Question: I am trying to get the line on the left-side in the picture on the right side reversed

'''
.line-down {
width: 50px;
height: 60px;
border: solid 5px #9494b8;
border-color: transparent #9494b8 transparent transparent;
border-radius: 100%/100px 340px 0 0;
}
'''
'''
<div class="line-down"></div>
'''
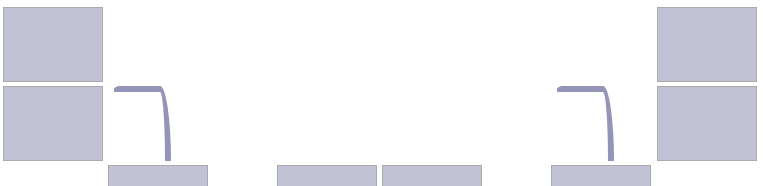
Answer: One way to do it is to flip the right-hand shape on its x-axis:
'''
body{display:flex;justify-content:space-around}
.line-down {
width: 50px;
height: 60px;
border: solid 5px #9494b8;
border-color: transparent #9494b8 transparent transparent;
border-radius: 100%/100px 340px 0 0;
}
.line-down.right{
transform: scaleX(-1);
}
'''
'''
<div class="line-down"></div>
<div class="line-down right"></div>
'''